Interaction volume radius: 10 \u00c5
Interaction volume height: 15 \u00c5
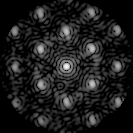
Disorder parameter: 0.3153